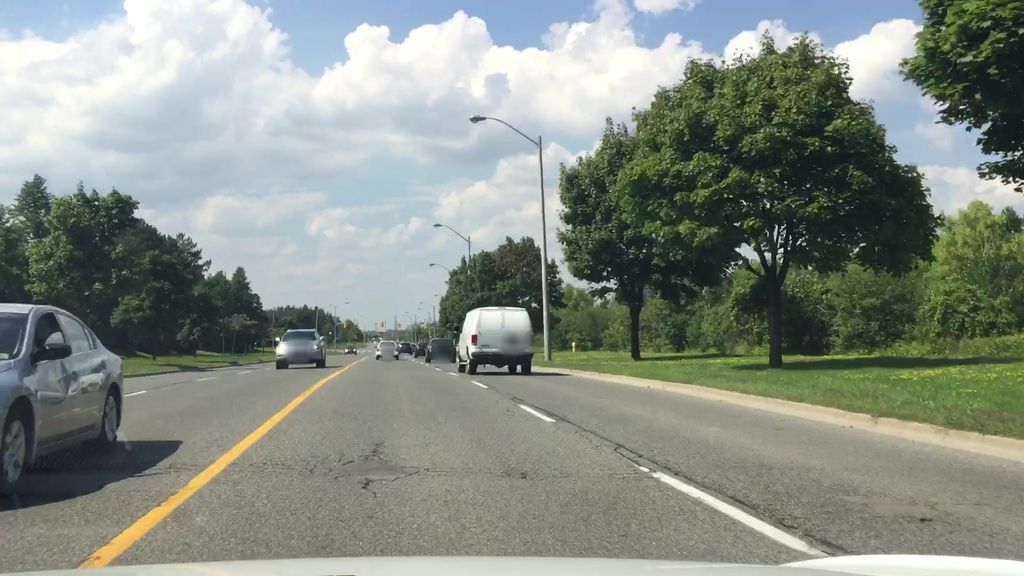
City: toronto